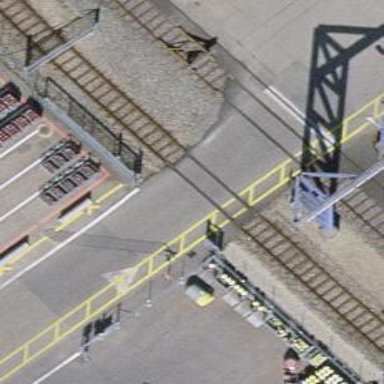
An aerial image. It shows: Level crossing along the railway.